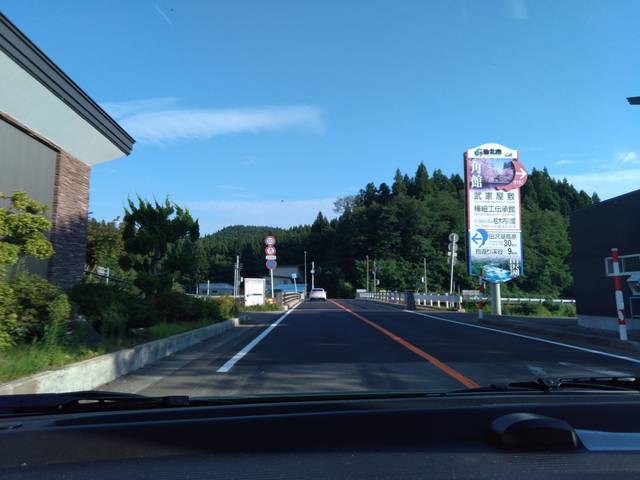
Region: Japan
Coordinates: 39.61, 140.57